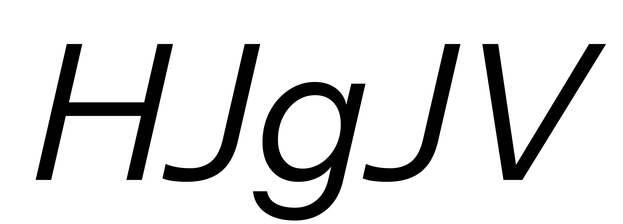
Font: InstrumentSans-Italic_Italic